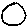
Label: moon